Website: macys
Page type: payment
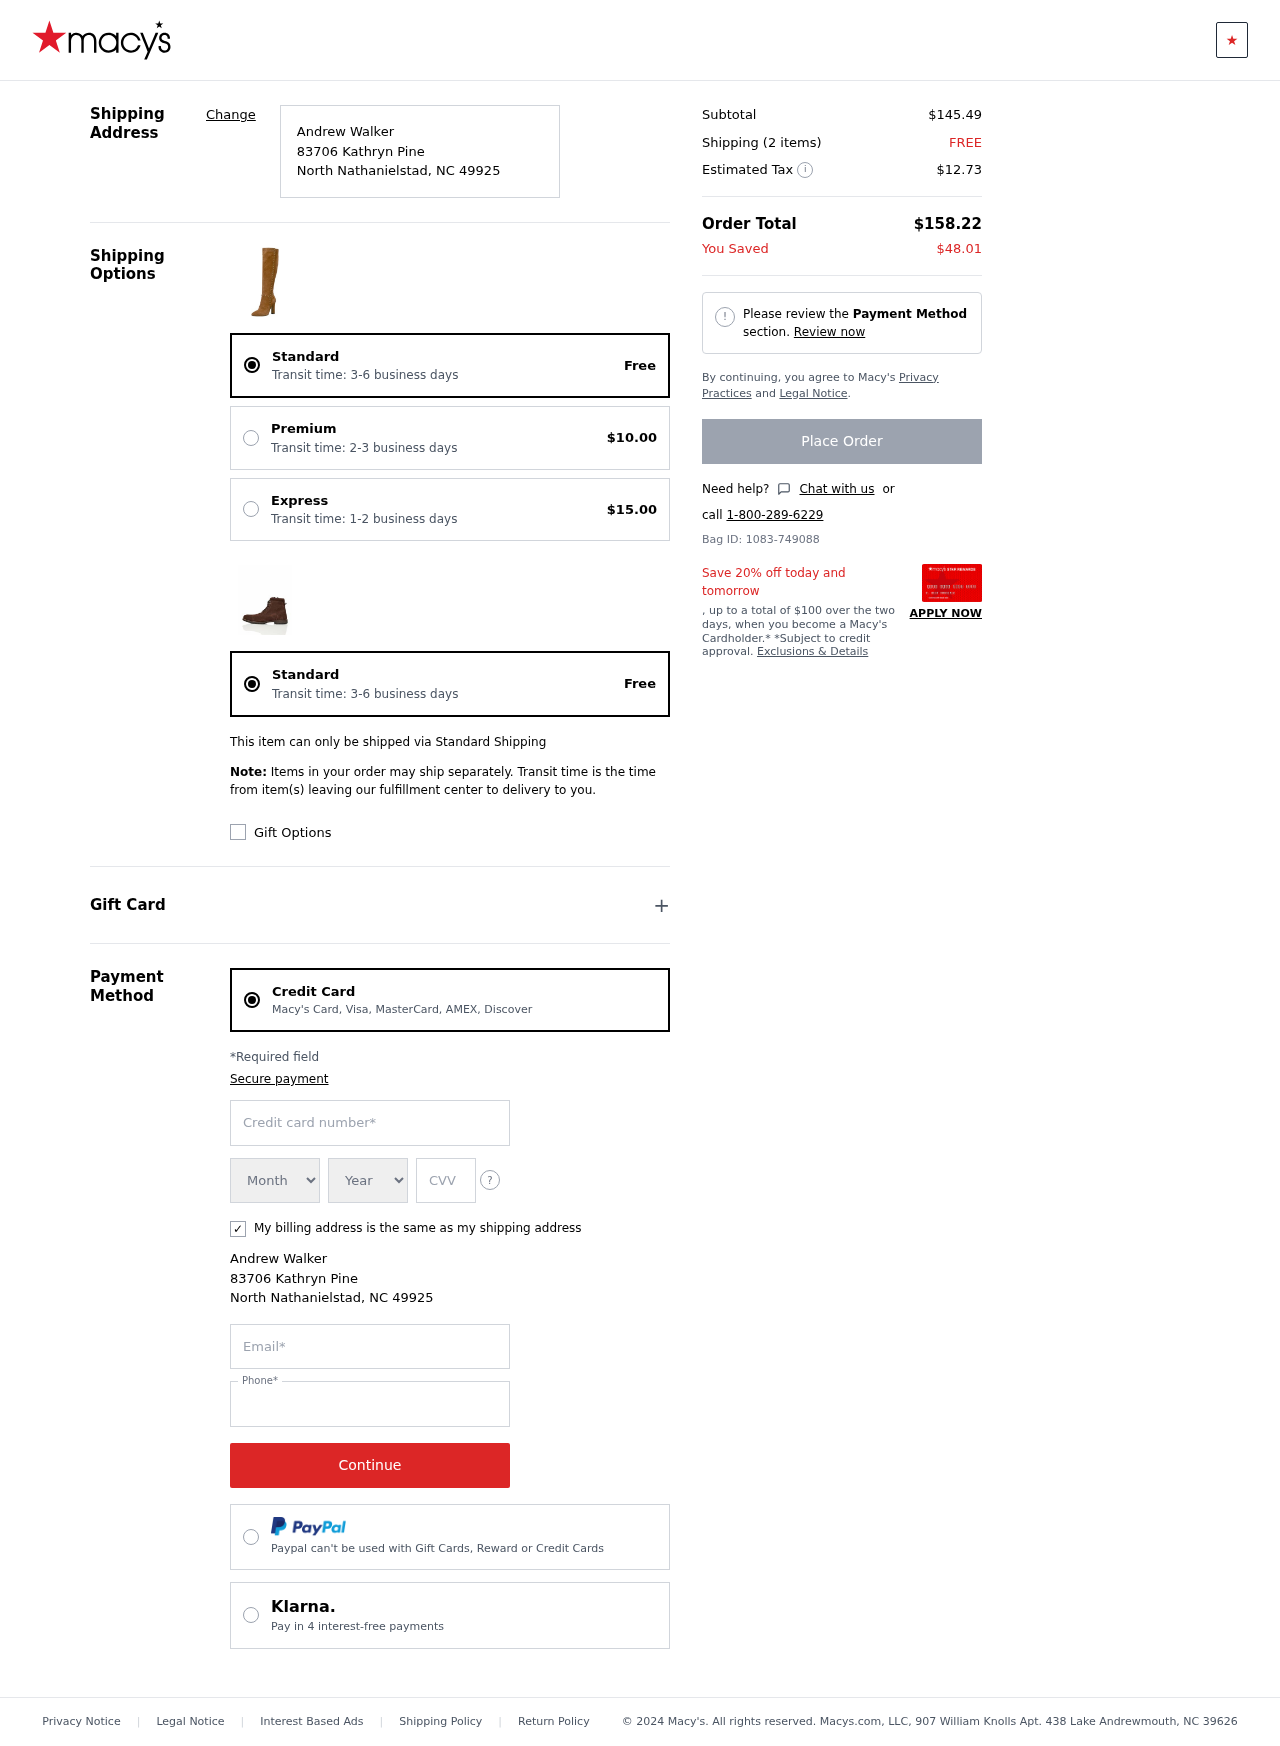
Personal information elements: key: PII_CARD_CVV
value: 562
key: PII_CARD_EXPIRY_MONTH
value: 03
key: PII_CARD_EXPIRY_YEAR
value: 28
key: PII_CARD_NUMBER
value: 2708 8776 8943 2203
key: PII_CITY
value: North Nathanielstad
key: PII_EMAIL
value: andrew_walker@gmail.com
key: PII_FULLNAME
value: Andrew Walker
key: PII_PHONE
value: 9934403990
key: PII_POSTCODE
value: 49925
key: PII_STATE_ABBR
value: NC
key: PII_STREET
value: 83706 Kathryn Pine
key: PII_FULLNAME2
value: Andrew Walker
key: PII_CITY2
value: North Nathanielstad
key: PII_STATE_ABBR2
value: NC
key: PII_POSTCODE_FULL
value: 49925
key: PII_POSTCODE_NUMERIC
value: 49925
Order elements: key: ORDER_DELIVERY_DATE
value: Transit time: 3-6 business days
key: ORDER_SHIPPING_STANDARD
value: Free
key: ORDER_SHIPPING_PREMIUM
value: $10.00
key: ORDER_SHIPPING_EXPRESS
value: $15.00
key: ORDER_DELIVERY_DATE2
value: Transit time: 3-6 business days
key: ORDER_SHIPPING_STANDARD2
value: Free
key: ORDER_SUBTOTAL
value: $145.49
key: ORDER_NUM_ITEMS
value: Shipping (2 items)
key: ORDER_SHIPPING_COST
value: FREE
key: ORDER_TAX
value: $12.73
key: ORDER_TOTAL
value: $158.22
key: ORDER_SAVINGS
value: $48.01
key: ORDER_ID
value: Bag ID: 1083-749088